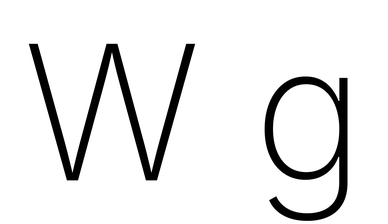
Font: Inter_ExtraLight